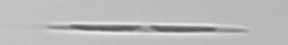
Label: Pseudo-nitzschia